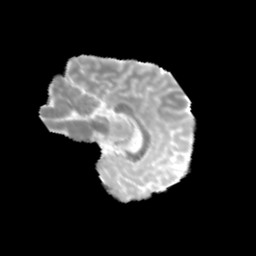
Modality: MD
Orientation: sagittal
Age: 11
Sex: male
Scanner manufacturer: siemens
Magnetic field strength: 3 T
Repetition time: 3.8 s
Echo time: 0.07 s